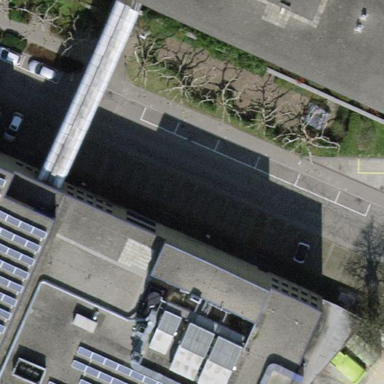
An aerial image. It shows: Parking area with surface.